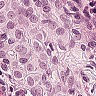
Metastatic tissue present: yes